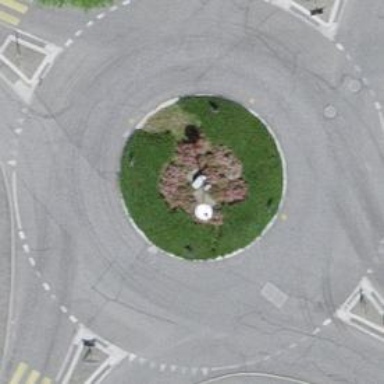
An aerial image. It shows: Tertiary road that leads to roundabout.